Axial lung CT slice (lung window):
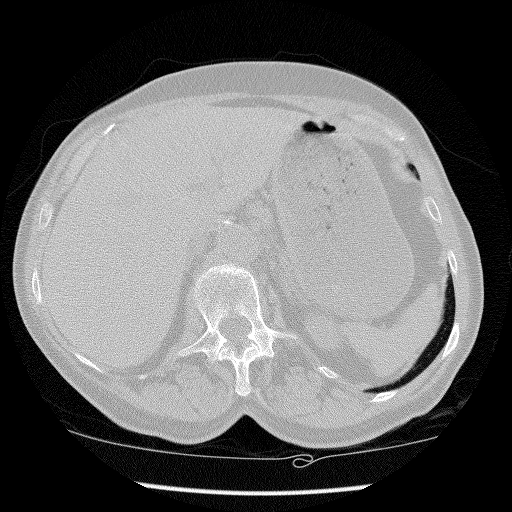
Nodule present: no